Field crop: tomato
Growth stage: 1
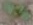
Species: solanum